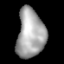
Tissue: lung
Cell type: Epithelial cells
Senescence score: 0.2397
Nuclear area (px): 1328
Mean DAPI intensity: 165.552